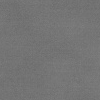
Atmospheric dust classification: dusty